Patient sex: M
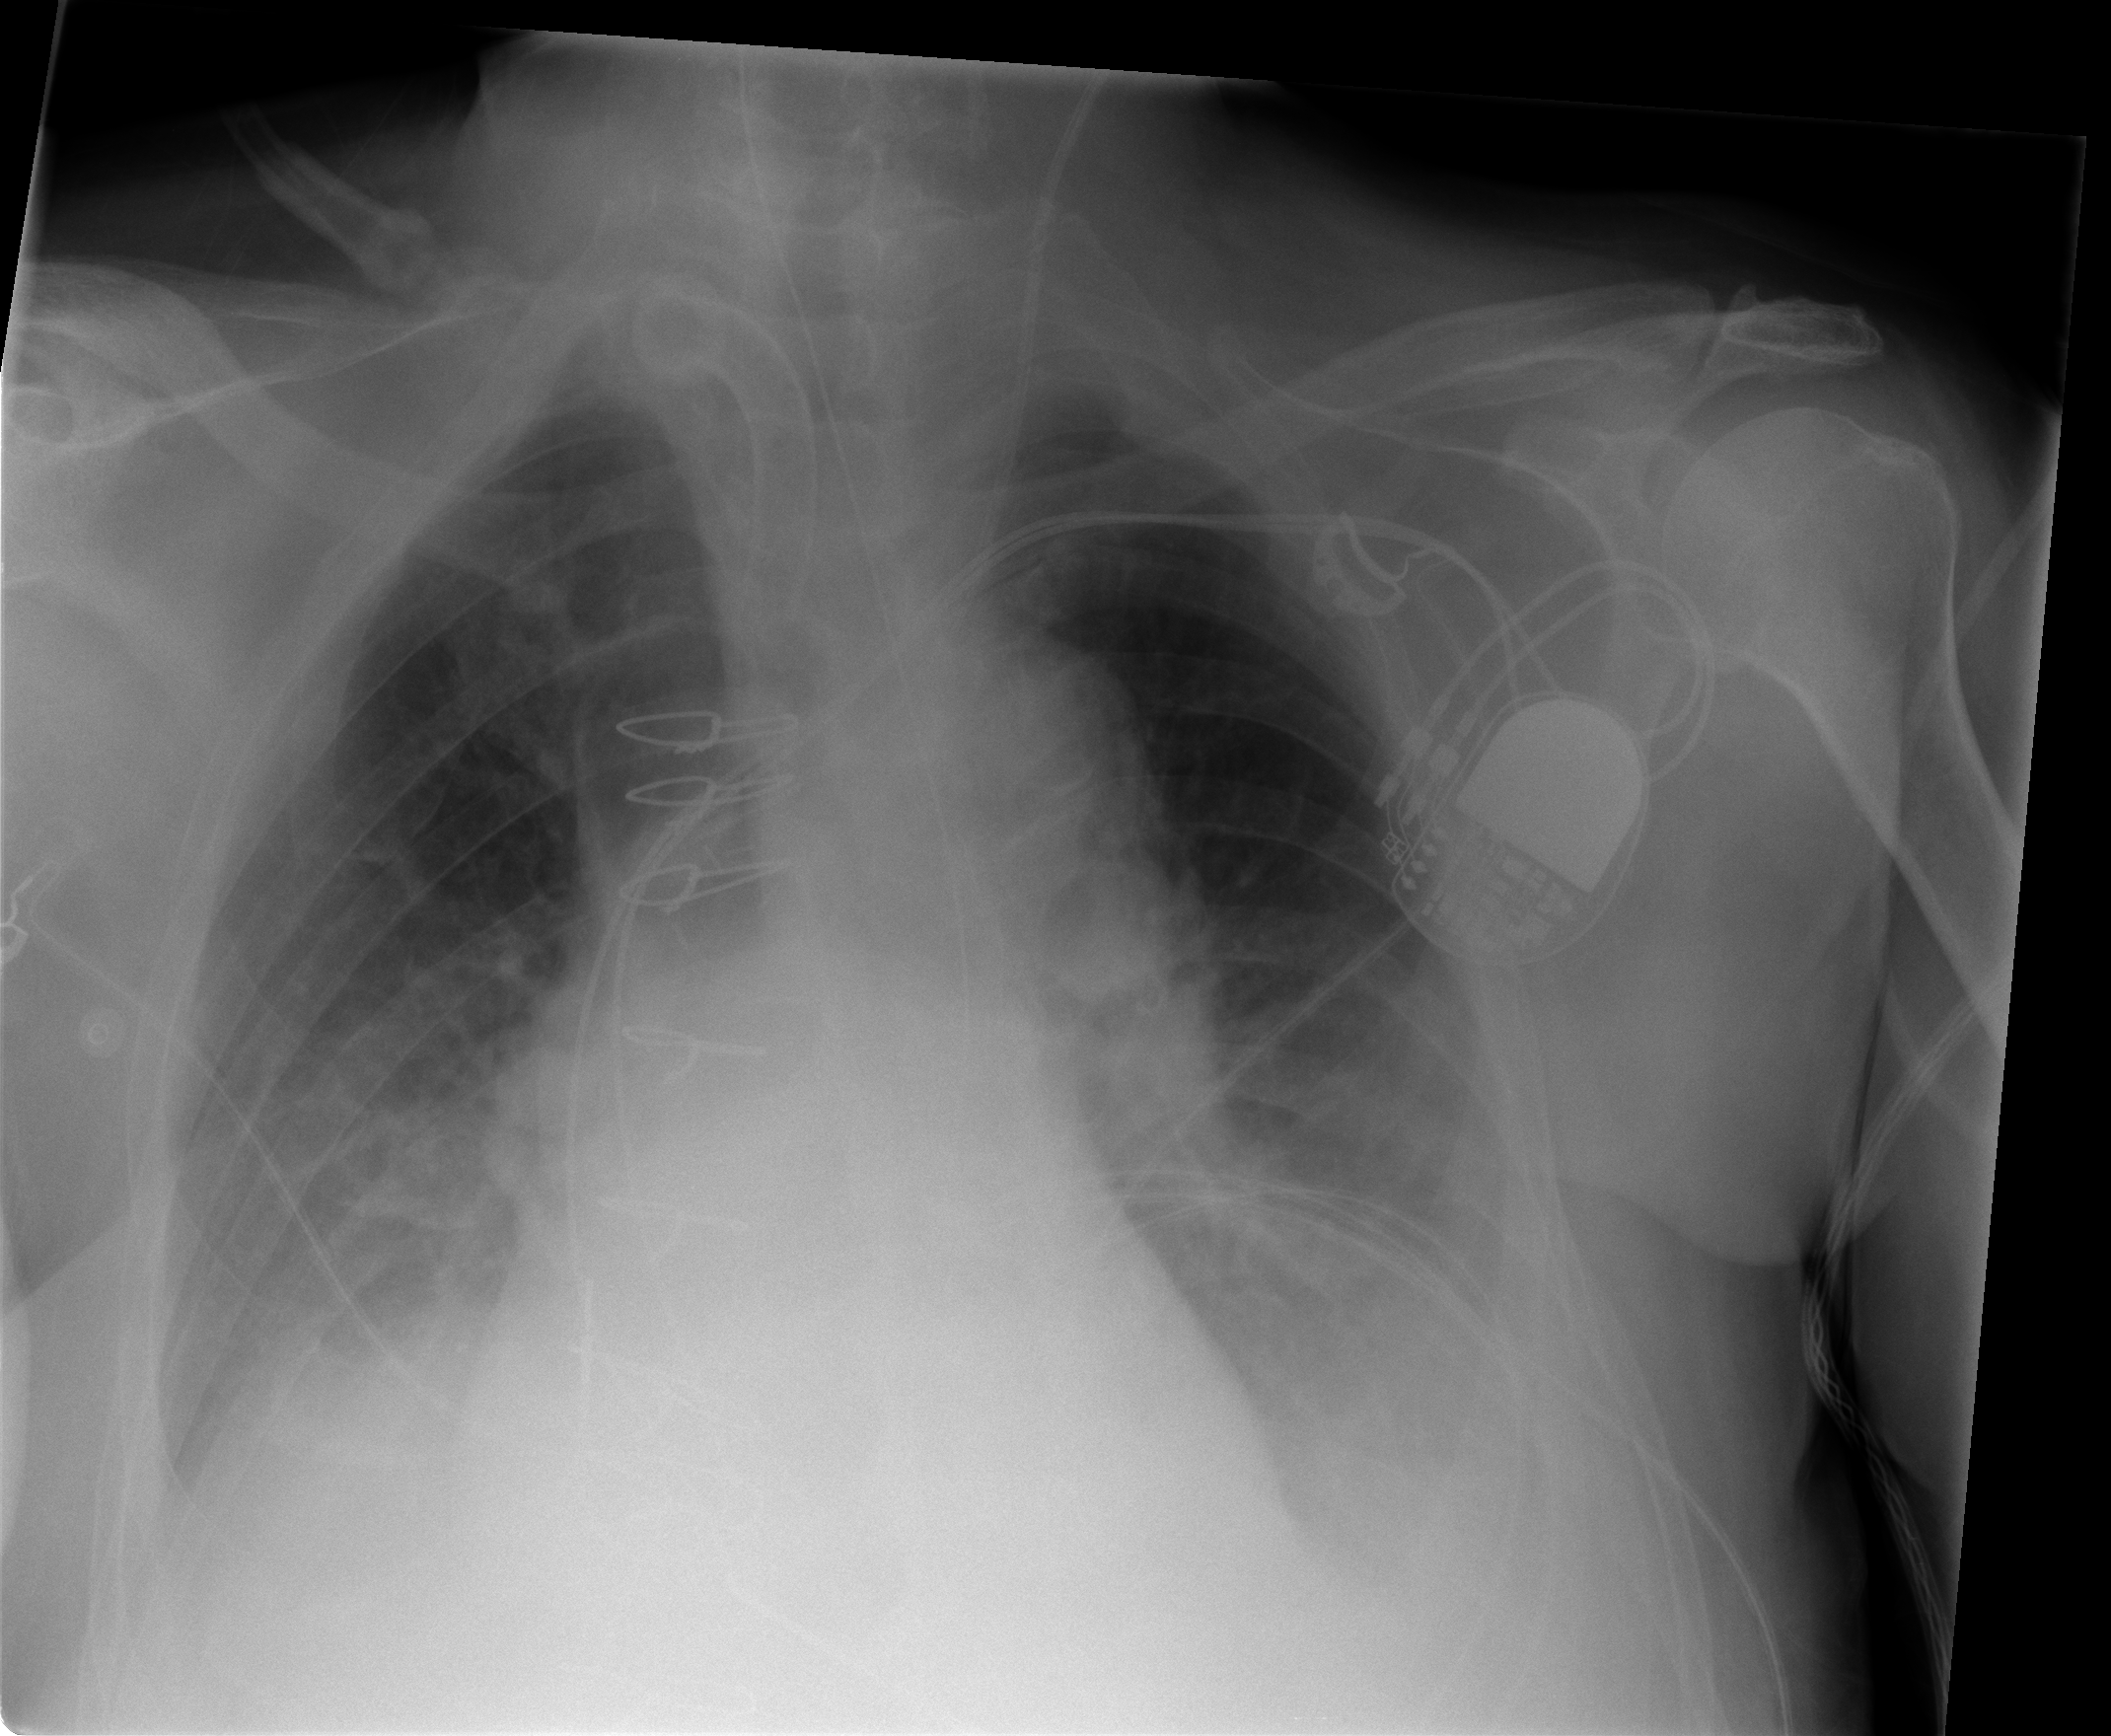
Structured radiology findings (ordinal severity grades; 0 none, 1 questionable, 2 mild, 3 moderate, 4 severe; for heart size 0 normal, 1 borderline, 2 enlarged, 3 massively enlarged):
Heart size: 2
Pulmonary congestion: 0
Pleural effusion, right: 2
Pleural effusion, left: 2
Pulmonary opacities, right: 1
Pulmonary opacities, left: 1
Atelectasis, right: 2
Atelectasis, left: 2